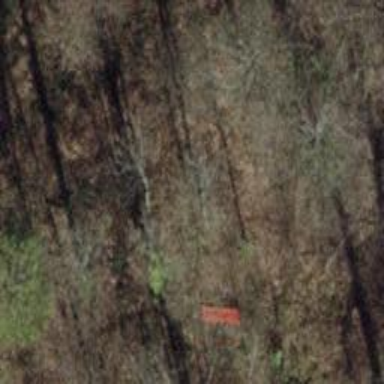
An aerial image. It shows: Red bench.